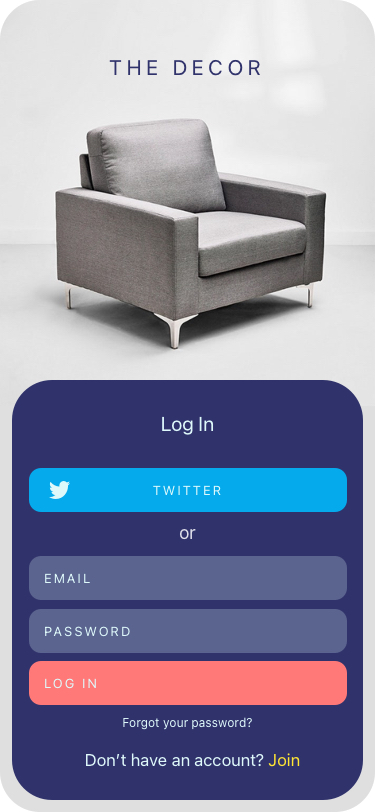
Text in this UI design:
THE DECOR
TWITTER
EMAIL
PASSWORD
LOG IN
Forgot your password?
Don’t have an account? Join
Log In
or